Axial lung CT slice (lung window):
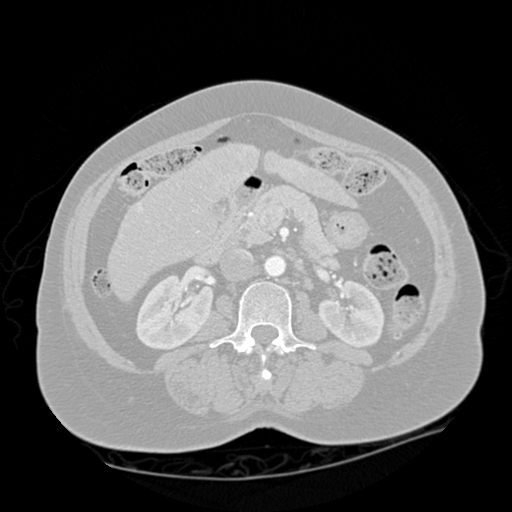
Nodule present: no